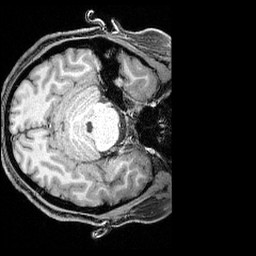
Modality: T1w
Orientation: axial
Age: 28
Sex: female
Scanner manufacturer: siemens
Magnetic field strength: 3 T
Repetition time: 2.3 s
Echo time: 0.00324 s